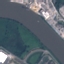
Land use / land cover: River